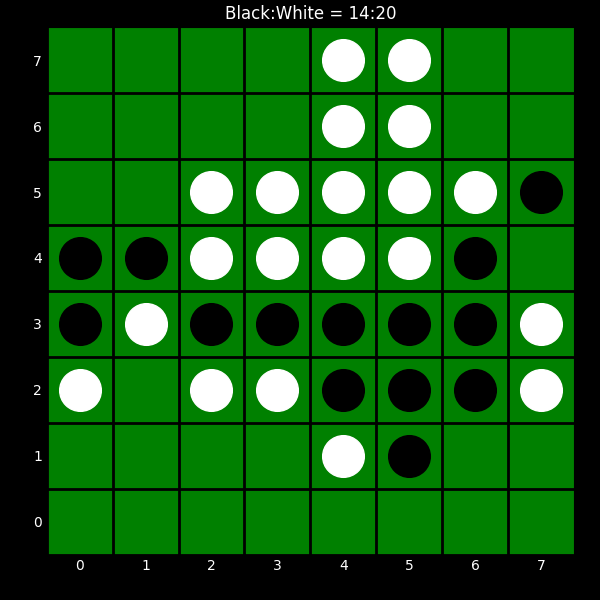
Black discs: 14
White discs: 20